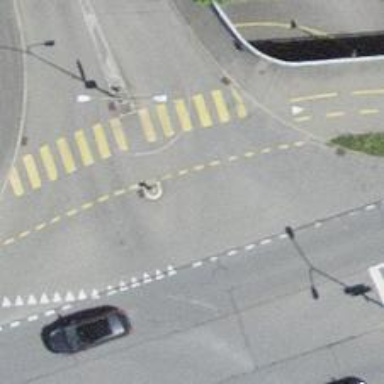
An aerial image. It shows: Asphalt cycleway with crossing.